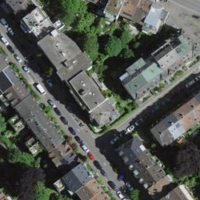
EUNIS habitat code: 54
Species observed at this site:
Aristolochia rotunda
Teucrium scorodonia
Tanacetum parthenium